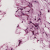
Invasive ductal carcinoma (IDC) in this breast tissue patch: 0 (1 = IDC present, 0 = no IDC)